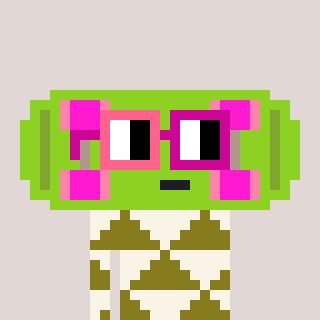
a pixel art character with square pink and red glasses, a skateboard-shaped head and a gunk-colored body on a warm background